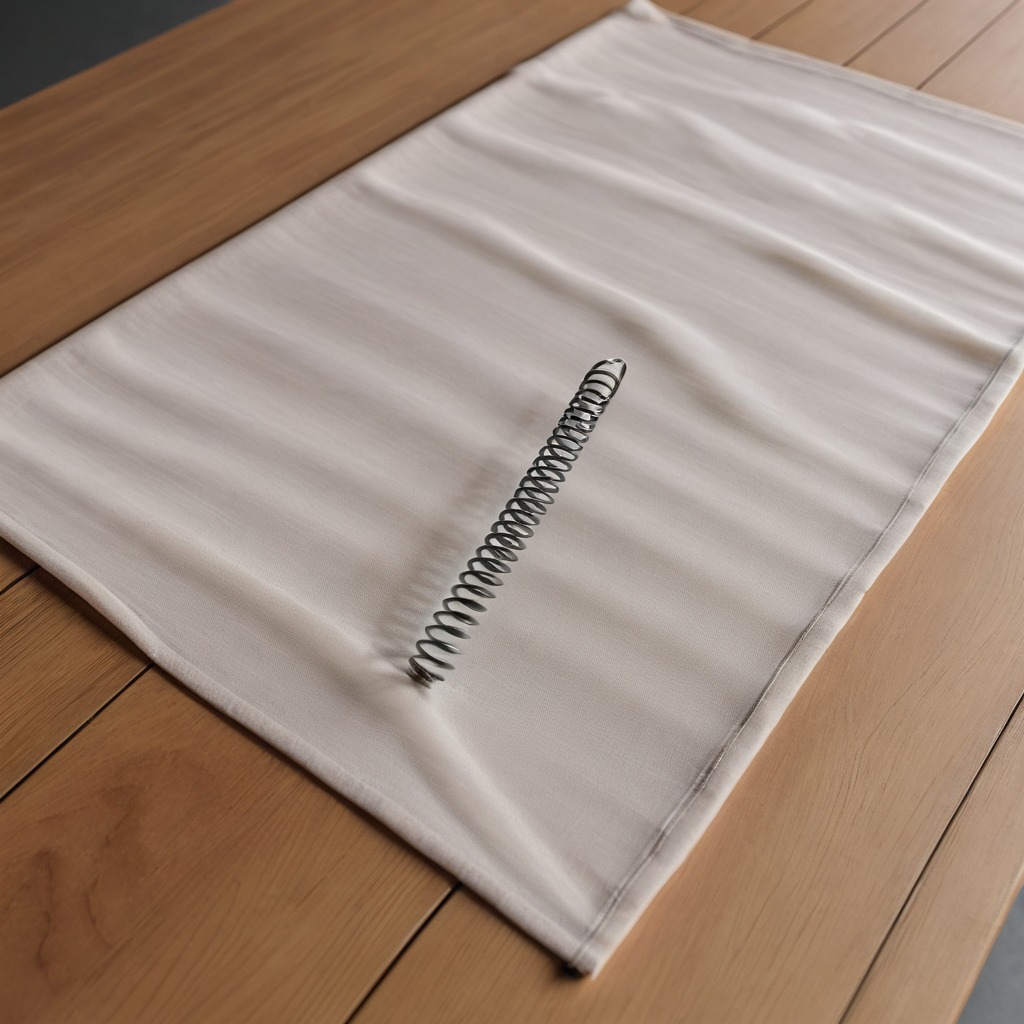
A coiled metal spring is lying on a clean wooden table.